Question: I'm reading a pandas dataframe, and trying to generate a plot from it. In the plot, the data points seem to be getting connected in an order determined by ascending y value, resulting in a weird zig-zagging plot like this:

The code goes something like this:
'''
from pandas import DataFrame as df
import matplotlib as mpl
mpl.use('Agg')
import matplotlib.pyplot as plt
data = df.from_csv(...)
plt.plot(data['COL1'], data['COL2'])
'''
Any suggestions on how to fix the order in which the dots are connected (i.e. connect them in the sequence in which they appear going from left to right on the plot)? Thanks.
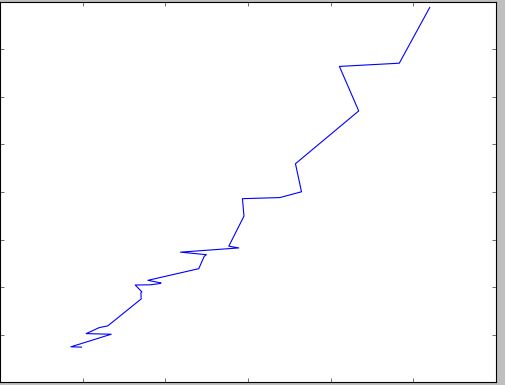
Answer: Is the order of values in COL1 different from the csv?
You can sort by COL1 first, add this before plotting:
'''
data.sort('COL1', inplace=True)
'''